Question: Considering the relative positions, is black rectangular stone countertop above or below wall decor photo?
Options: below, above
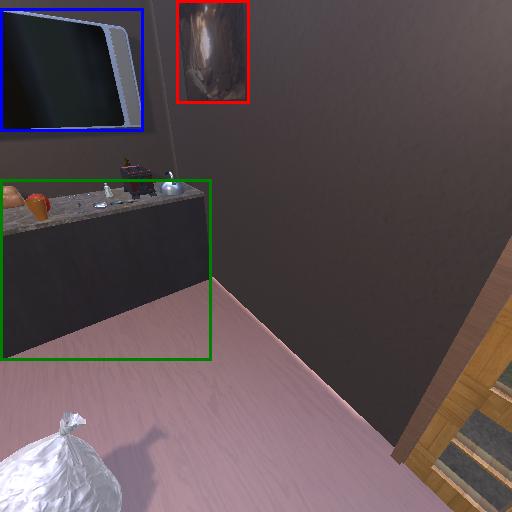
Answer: below